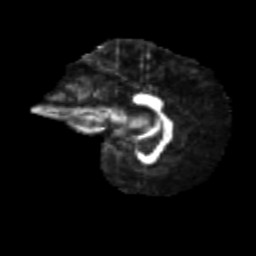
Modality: FA
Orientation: sagittal
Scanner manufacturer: siemens
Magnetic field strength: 3 T
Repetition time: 9.2 s
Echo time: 0.084 s